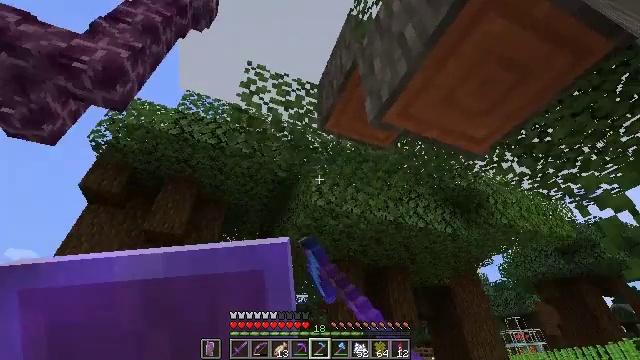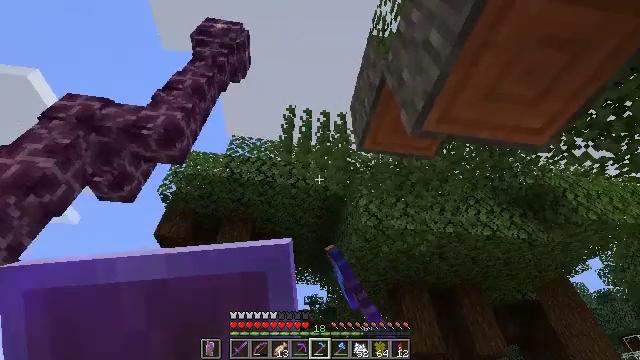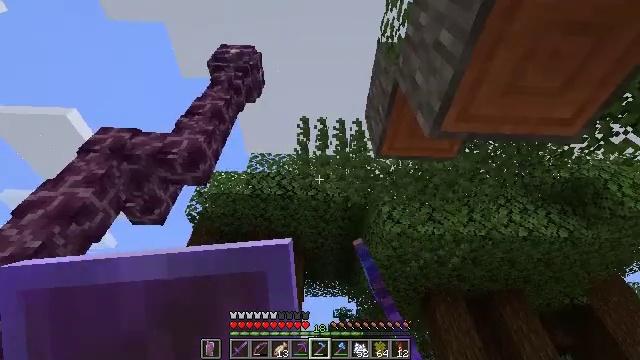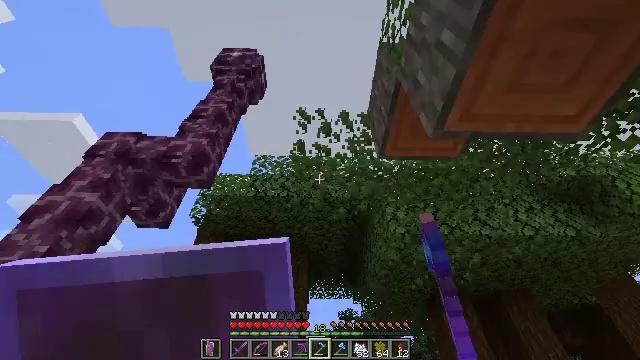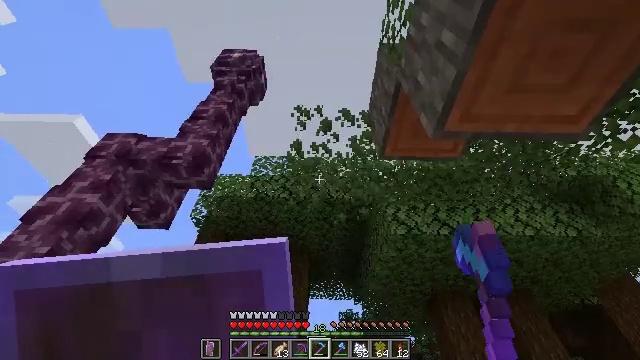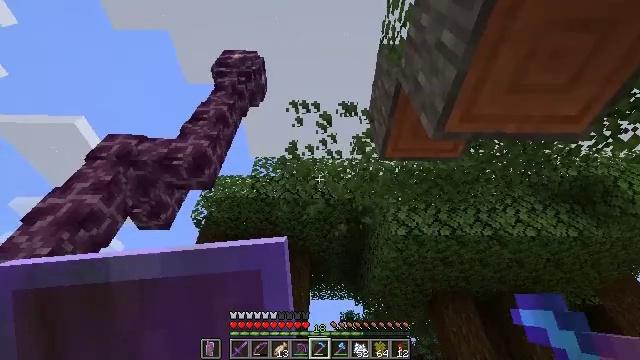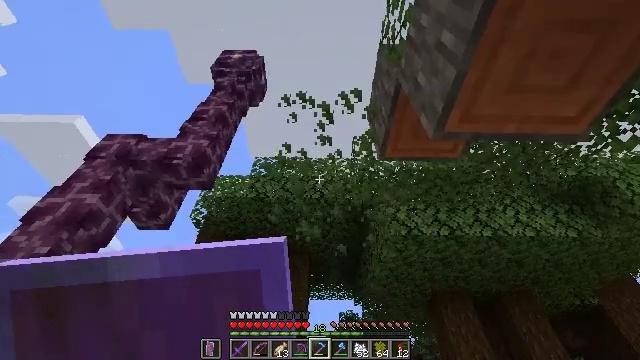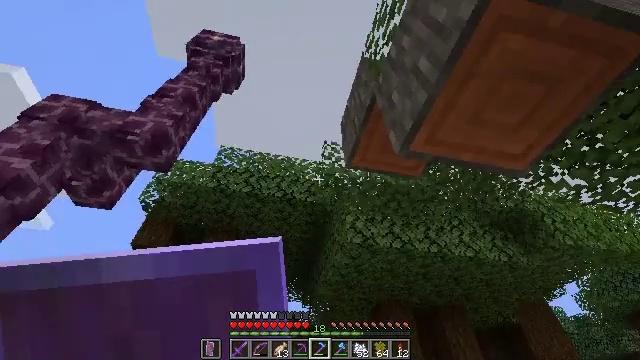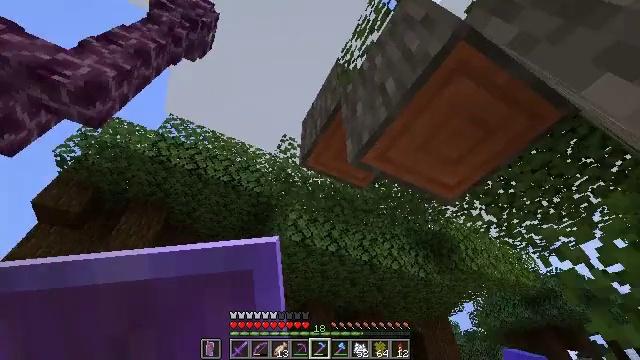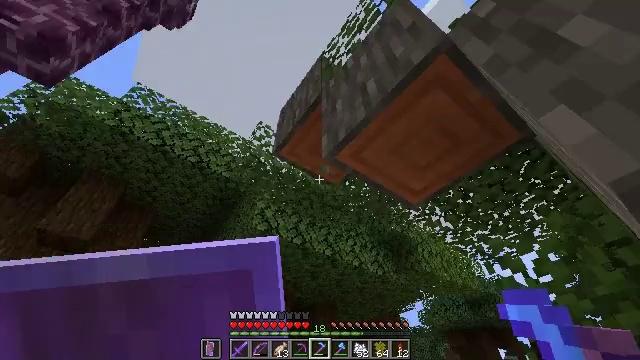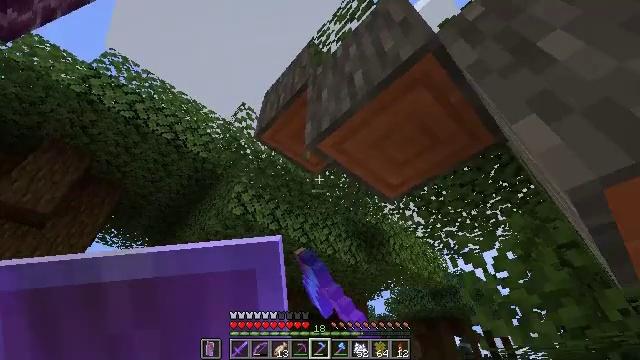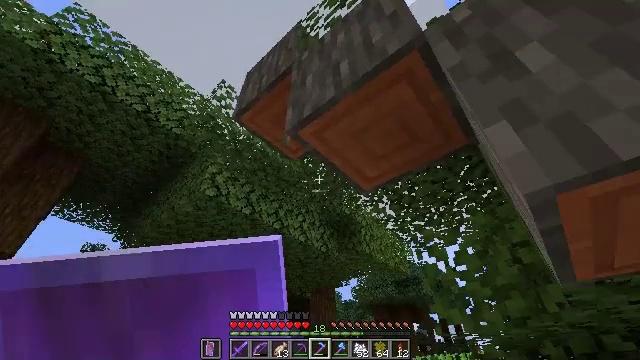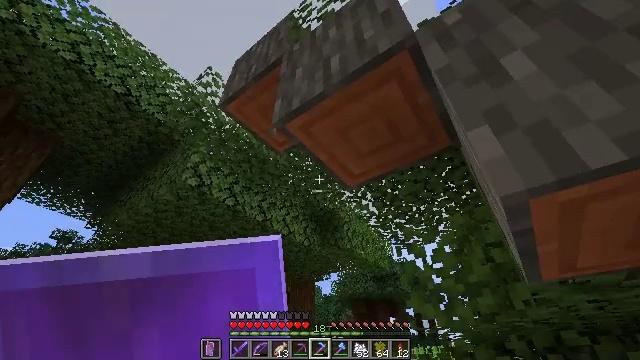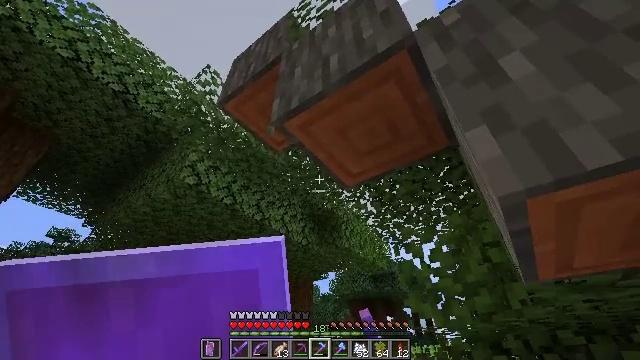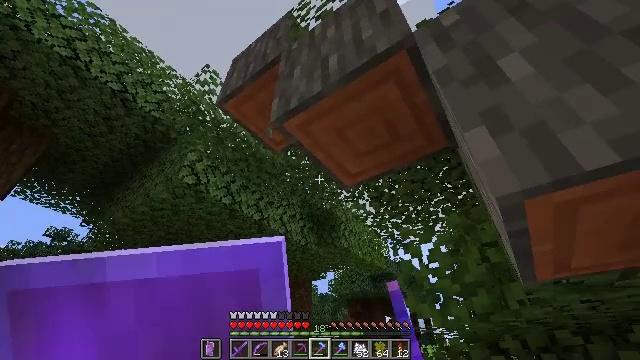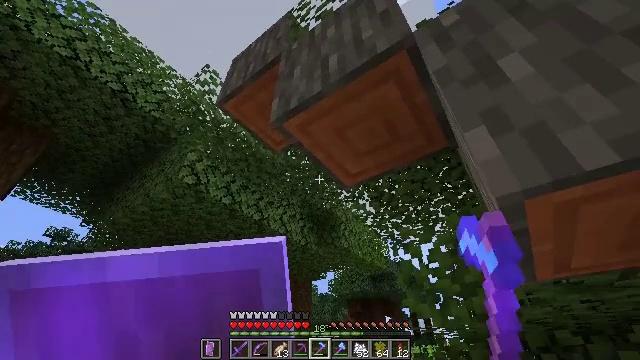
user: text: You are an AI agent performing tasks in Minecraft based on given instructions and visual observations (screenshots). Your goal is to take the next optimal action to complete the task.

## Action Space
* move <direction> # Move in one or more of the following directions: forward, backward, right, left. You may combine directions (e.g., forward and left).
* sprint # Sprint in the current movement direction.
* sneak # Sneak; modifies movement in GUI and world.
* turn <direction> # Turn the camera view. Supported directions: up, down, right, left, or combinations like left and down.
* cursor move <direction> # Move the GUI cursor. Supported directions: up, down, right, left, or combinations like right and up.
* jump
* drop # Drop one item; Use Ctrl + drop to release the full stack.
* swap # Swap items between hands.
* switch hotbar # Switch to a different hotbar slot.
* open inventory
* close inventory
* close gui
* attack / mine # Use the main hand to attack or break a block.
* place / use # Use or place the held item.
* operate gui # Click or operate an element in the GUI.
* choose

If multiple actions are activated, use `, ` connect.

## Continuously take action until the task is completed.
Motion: motion action
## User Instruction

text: Remove acacia leaves from the branches.
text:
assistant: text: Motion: turn left and up, attack / mine
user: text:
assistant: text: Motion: turn left and up, attack / mine
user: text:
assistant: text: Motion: turn left, attack / mine
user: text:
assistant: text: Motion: attack / mine
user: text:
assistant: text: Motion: attack / mine
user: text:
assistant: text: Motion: attack / mine
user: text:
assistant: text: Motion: turn right, attack / mine
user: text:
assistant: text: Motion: turn right, attack / mine
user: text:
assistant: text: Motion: turn right and down, attack / mine
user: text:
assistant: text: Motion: turn right and down, attack / mine
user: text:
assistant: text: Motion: turn right and down, attack / mine
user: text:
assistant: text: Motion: turn right and down, attack / mine
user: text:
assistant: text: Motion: attack / mine
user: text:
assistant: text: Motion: attack / mine
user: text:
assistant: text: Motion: attack / mine
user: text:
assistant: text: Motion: attack / mine
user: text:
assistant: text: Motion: attack / mine
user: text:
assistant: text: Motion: turn left, attack / mine
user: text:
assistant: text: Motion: turn left, attack / mine
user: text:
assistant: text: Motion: turn left, attack / mine
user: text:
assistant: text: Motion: no_op
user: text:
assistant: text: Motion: no_op
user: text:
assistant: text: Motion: no_op
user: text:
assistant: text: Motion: no_op
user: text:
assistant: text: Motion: no_op
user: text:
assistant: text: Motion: no_op
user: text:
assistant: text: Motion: no_op
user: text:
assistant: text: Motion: turn right and down
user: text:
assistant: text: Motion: turn right and down
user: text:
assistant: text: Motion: turn right and down